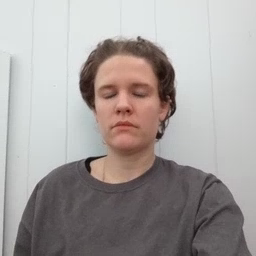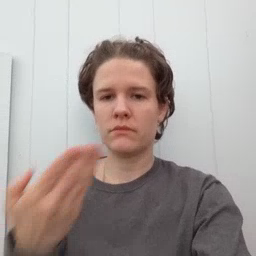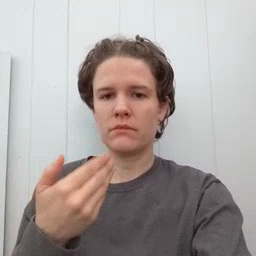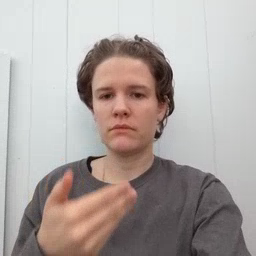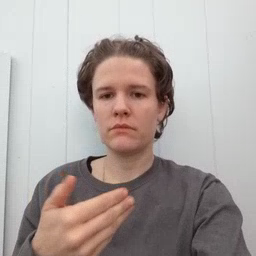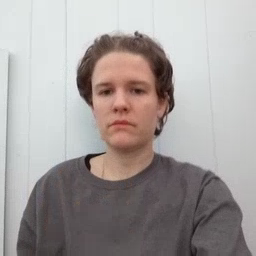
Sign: close